【题型】选择题　【知识点】平面几何　【难度】easy
如图, 在 $\triangle ABC$ 中, 点 $D$、$E$ 分别在 $AB$、$AC$ 上, 连接 $DE$, $DE // BC$, $AE = 4$, $AD = 3$, $CE = 2$, 则 $BD$ 的长为( )

A. 1.5

B. $\sqrt{2}$

C. $\sqrt{3}$

D. 2
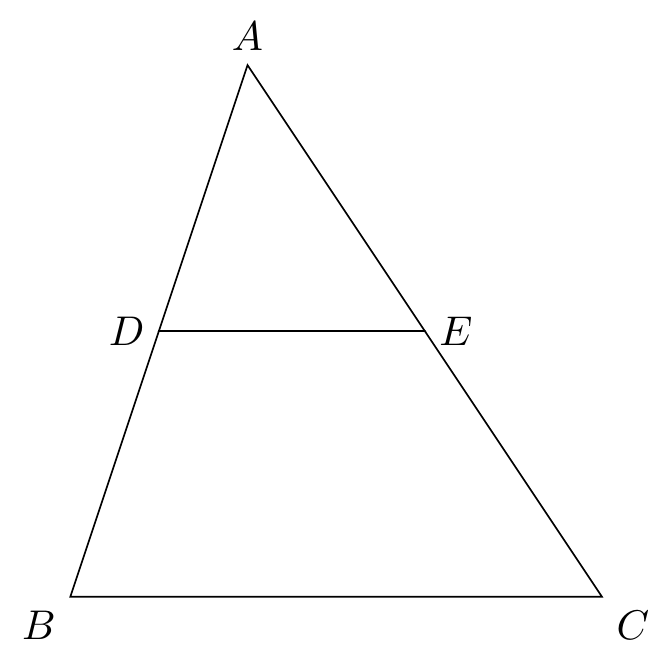
【解答】
解：$\because DE // BC$, $AE = 4$, $AD = 3$, $CE = 2$,

$\therefore \frac{AE}{EC} = \frac{AD}{DB}$,

即 $\frac{4}{2} = \frac{3}{DB}$,

解得 $DB = 1.5$,

故选：A。